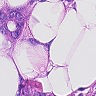
Metastatic tissue present: yes